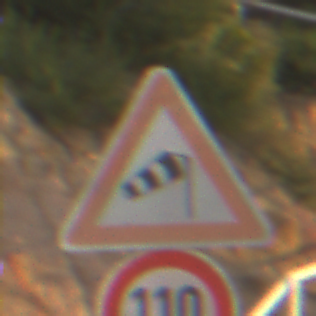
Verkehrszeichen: SeitenwindVonRechts
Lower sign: Geschwindigkeit110
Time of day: SunriseSunset
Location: Outdoor (Nature)
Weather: PartlyCloudy
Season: NotSpecified
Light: Natural